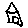
Label: house